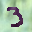
Label: 3